Question: I am using SpringSource Tool Suite (essentially Eclipse Helios ++) and I just started using Subversive. I've been using all of the tools except Subversive for quite a while and I've never seen these red arrow icons before (or are these called "adornments"?), so I suspect Subversive is the source, but I can't find anything on line that says what they mean.

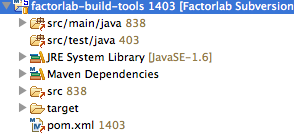
Answer: Yup those are Subversive's decorations ( the arrow is for "switched")
<URL>